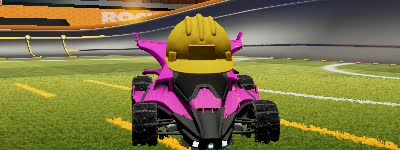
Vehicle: aftershock